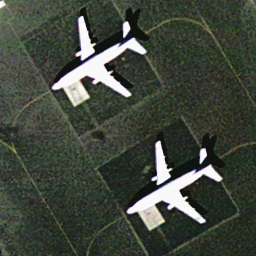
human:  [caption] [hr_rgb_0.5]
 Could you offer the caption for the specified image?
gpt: There is two airplanes in the airport .

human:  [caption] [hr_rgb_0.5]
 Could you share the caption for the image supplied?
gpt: Two airplane are stopped neatly at the airport .

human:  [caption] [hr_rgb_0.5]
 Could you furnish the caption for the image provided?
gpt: Two airplanes arranged neatly on the dark ground .

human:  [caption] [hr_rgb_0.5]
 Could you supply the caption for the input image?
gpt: Two airplanes are stopped at the airport and the ground is dark .

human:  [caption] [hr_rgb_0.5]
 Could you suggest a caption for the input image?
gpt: Two white airplanes are stopped at the airport .